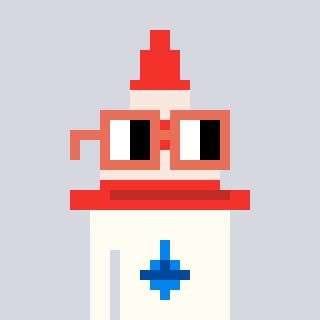
a pixel art character with square orange glasses, a cone-shaped head and a grayscale-colored body on a cool background